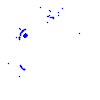
Particle: pion